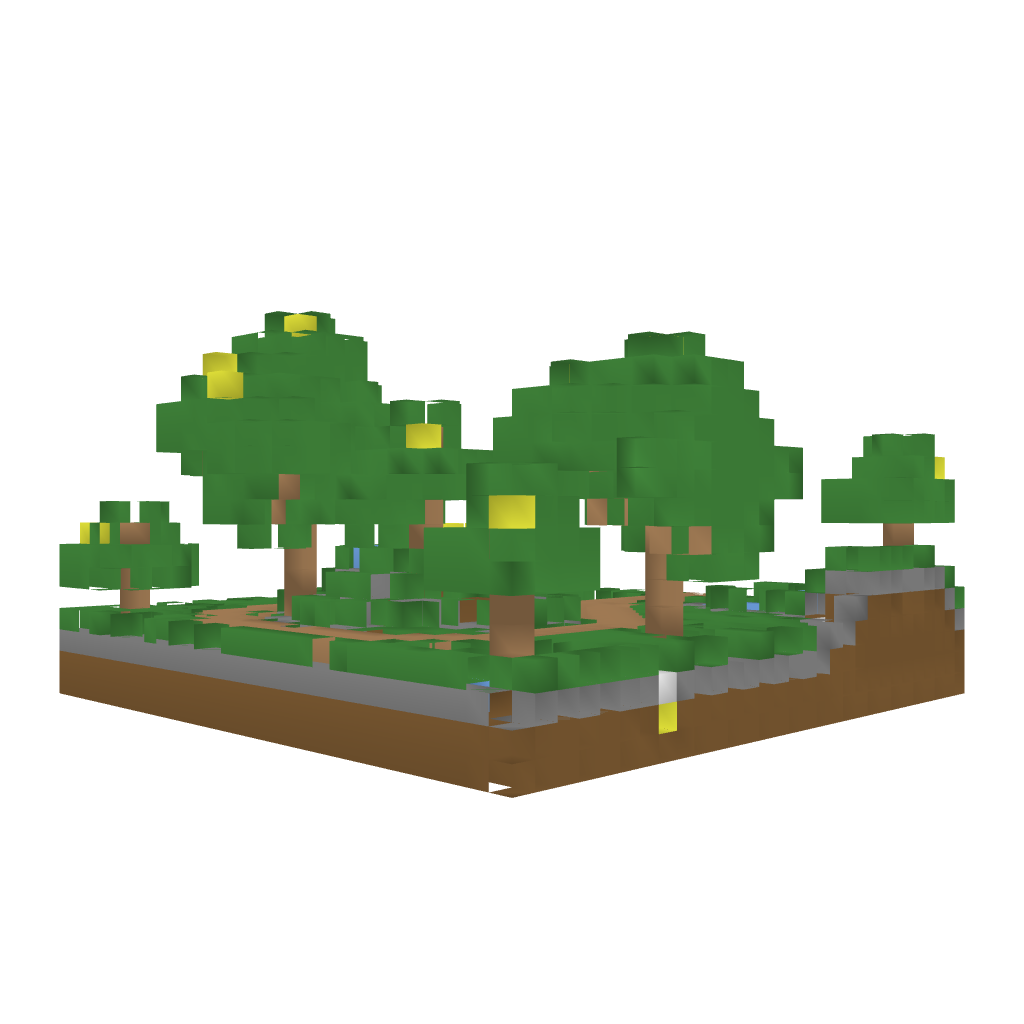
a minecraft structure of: Grden with WIther Platform 3 blocks of earth and lot of green trees